Question: I'm trying to compare two variables in VBA/Excel, but VBA thinks they're not the same even though they are.
I have created two PivotTables and I'm checking whether the values in both of them are the same.
The code is:
'''
Dim pvt As PivotTable
Set pvt = ActiveSheet.PivotTables(2)
For Each Pi In pvt.PivotFields("Filialas").PivotItems
With Sheets("Composite").Range("D:D")
Set c = .Find(Pi.Value, LookIn:=xlValues)
If Not c Is Nothing Then
If Pi.DataRange.Value = c.Offset(0, 1).Value Then
c.Offset(0, 6).Value = Pi.DataRange.Value & " equals " & c.Offset(0, 1).Value
Else
c.Offset(0, 6).Value = Pi.DataRange.Value & " does not equal " & c.Offset(0, 1).Value
End If
End If
End With
Next
'''
And the result:

I am not a programmer, so I would really appreciate your thoughts.
Thanks!
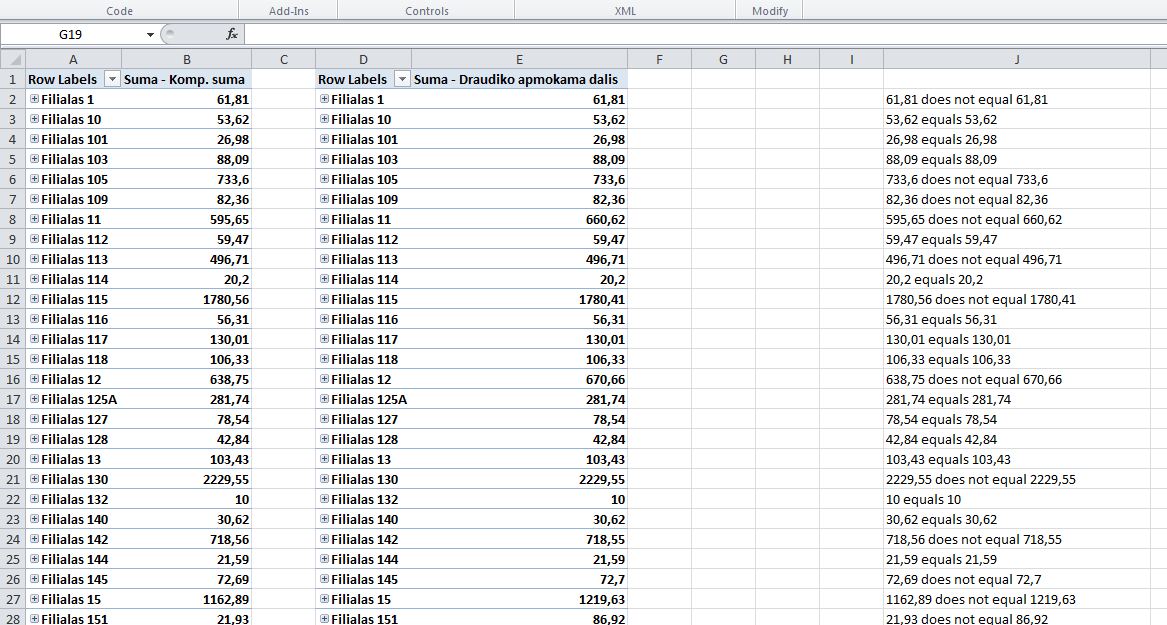
Answer: The issue may be because the floats are larger than what they are appearing to be (E.g. it might be 61.812), and the program is auto rounding to two decimal places if it needs it.
Have you tried expanding the decimal places to compare the numbers to make sure they are exactly the same?
-